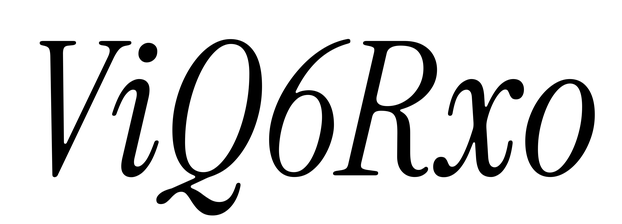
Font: InstrumentSerif-Italic